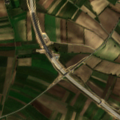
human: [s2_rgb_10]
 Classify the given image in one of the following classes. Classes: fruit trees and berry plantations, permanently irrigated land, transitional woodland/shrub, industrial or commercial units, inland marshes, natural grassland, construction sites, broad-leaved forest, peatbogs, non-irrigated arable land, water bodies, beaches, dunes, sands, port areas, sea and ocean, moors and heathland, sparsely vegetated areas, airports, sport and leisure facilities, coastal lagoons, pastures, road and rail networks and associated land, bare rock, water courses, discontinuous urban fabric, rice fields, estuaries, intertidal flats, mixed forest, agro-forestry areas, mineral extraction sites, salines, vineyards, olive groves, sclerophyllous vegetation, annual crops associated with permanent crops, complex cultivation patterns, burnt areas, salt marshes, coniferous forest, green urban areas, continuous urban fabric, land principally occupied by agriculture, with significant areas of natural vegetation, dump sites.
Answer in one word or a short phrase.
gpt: construction sites, non-irrigated arable land, vineyards